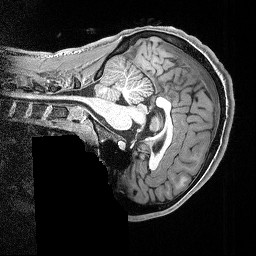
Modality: T1w
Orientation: sagittal
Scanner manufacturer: siemens
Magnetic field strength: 3 T
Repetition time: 2.5 s
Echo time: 0.0029 s